Question: I implemented Facebook SDK in my Android application. I am using the login function of the SDK. What i am trying to do is the following :
- - -
When my application starts, it starts the MainActivity. My 'onCreate()' method looks like this :
'''
@Override
protected void onCreate(Bundle savedInstanceState) {
super.onCreate(savedInstanceState);
requestWindowFeature(Window.FEATURE_NO_TITLE);
this.app = (ApplicationClass)getApplicationContext();
app.setUiHelper(new UiLifecycleHelper(this, callback));
uiHelper = app.getUiHelper();
uiHelper.onCreate(savedInstanceState);
if(this.app.getLoggedIn()) {
setContentView(R.layout.login);
startLoggingIn(); // <-- Makes login button invisible and starts spinner
login();
} else {
setContentView(R.layout.login);
}
}
'''
'ApplicationClass' is a class where i set all kind of information that can be used throughout the application lifecycle. It doesn't really matter but i thought i include it in the example.
So when MainActivity starts, it should call 'login()' method, which looks like this :
'''
public void login() {
logging_in = true;
Log.i(TAG, "Loggin in");
synchronized (this) {
// start Facebook Login
Session.openActiveSession(this, true, new Session.StatusCallback() {
// callback when session changes state
@Override
public void call(Session session, SessionState state, Exception exception) {
if (Session.getActiveSession().isOpened()) {
// make request to the /me API
Request.executeMeRequestAsync(session, new Request.GraphUserCallback() {
// callback after Graph API response with user object
@Override
public void onCompleted(GraphUser user, Response response) {
if (user != null) { // User is logged in
app.setUser(user);
app.setLoggedIn(true);
// Redirect user to the HomeActivity
Intent intent = new Intent(getBaseContext(), HomeActivity.class);
startActivity(intent);
}
}
});
}
}
});
logging_in = false;
}
}
'''
And finally, my callback for Facebook session looks like this :
'''
private void onSessionStateChange(Session session, SessionState state, Exception exception) {
if (state.isOpened()) {
synchronized (this) {
if( ! logging_in ) {
login();
}
}
} else if (state.isClosed()) {
setContentView(R.layout.login);
}
}
'''
It does it all well, except the 'login()' method gets called about many times. The output in my log is :

Why does it get called so many times? It obviously make sure the 'HomeActivity' intent is started multiple times. I can't figure out why.
Changed my Session.StateCallback a little bit. It now looks like this :
'''
private void onSessionStateChange(Session session, SessionState state, Exception exception) {
if (state.isOpened()) {
if(state == SessionState.OPENED_TOKEN_UPDATED) {
Log.i(TAG, "OPENED_TOKEN_UPDATED");
login();
} else if (state == SessionState.OPENED) {
if(app.getUser() != null) {
// Redirect user to the HomeActivity
Intent intent = new Intent(getBaseContext(), HomeActivity.class);
startActivity(intent);
} else {
login();
}
}
} else if (state.isClosed()) {
if(state == SessionState.CLOSED_LOGIN_FAILED) {
Log.i(TAG, "CLOSED_LOGIN_FAILED");
setContentView(R.layout.login);
} else if(state == SessionState.CLOSED) {
Log.i(TAG, "CLOSED");
//setContentView(R.layout.login);
}
}
}
'''
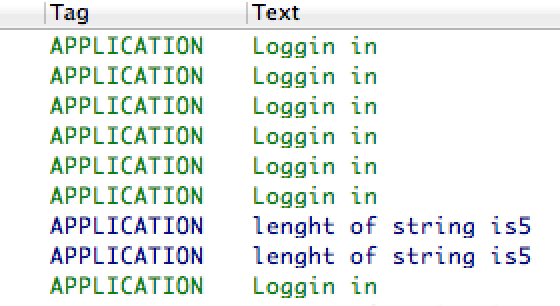
Answer: Its most likely because you're calling login from onSessionState changed.
When you login what do think is going to happen to the session, it's going to change right.
And when it changes it calls onSessionState change and you call login.
I would expect that to loop infinitely but it seems Facebook have done some handling for this.